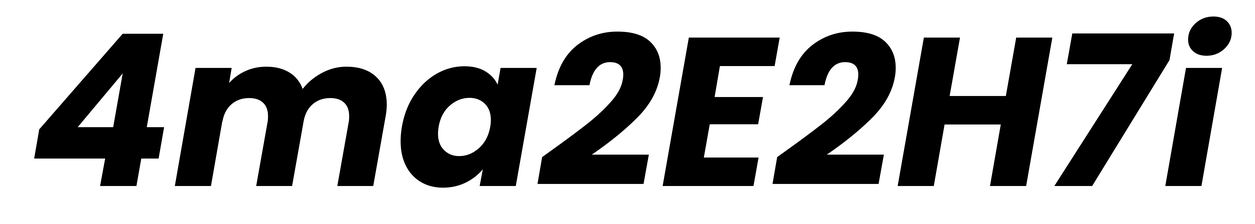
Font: Poppins-BoldItalic